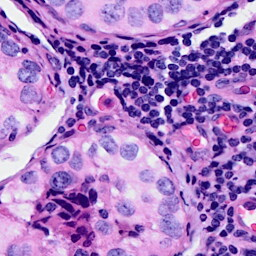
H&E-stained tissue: Breast